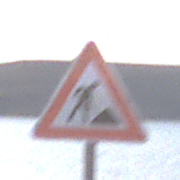
Verkehrszeichen: Arbeitsstelle
Umgebung: Outdoor, RoadRail
Tageszeit: SunriseSunset
Wetter: PartlyCloudy
Licht: Natural
Jahreszeit: NotSpecified
Kontrast: LowContrast